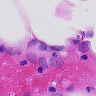
Metastatic tissue present: yes